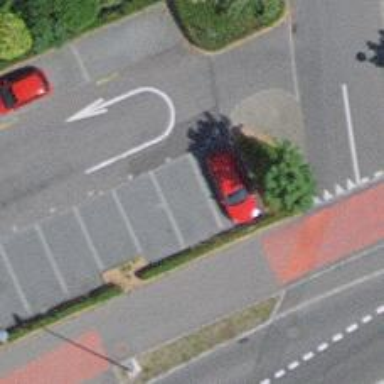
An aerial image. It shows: Car sharing facility.